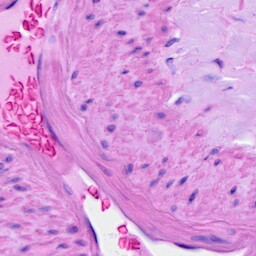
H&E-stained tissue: Ovarian